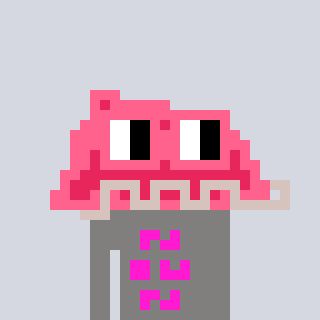
a pixel art character with square pink glasses, a retainer-shaped head and a bluegrey-colored body on a cool background